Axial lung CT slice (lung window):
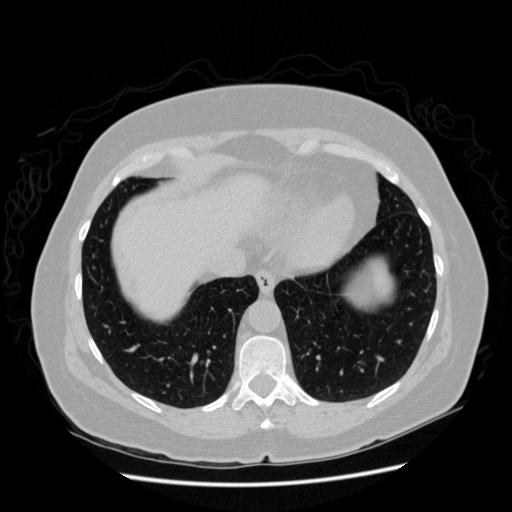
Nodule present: no